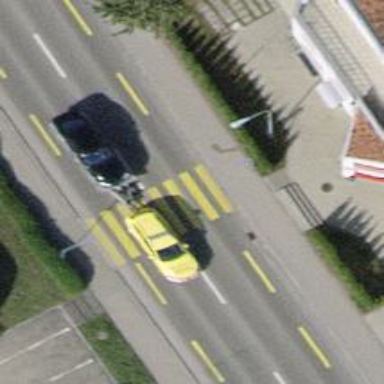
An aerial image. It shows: Uncontrolled zebra crossing on the road.